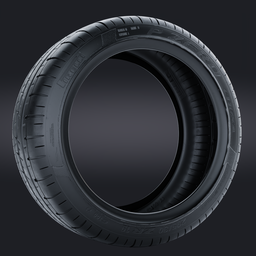
Label: mechanical